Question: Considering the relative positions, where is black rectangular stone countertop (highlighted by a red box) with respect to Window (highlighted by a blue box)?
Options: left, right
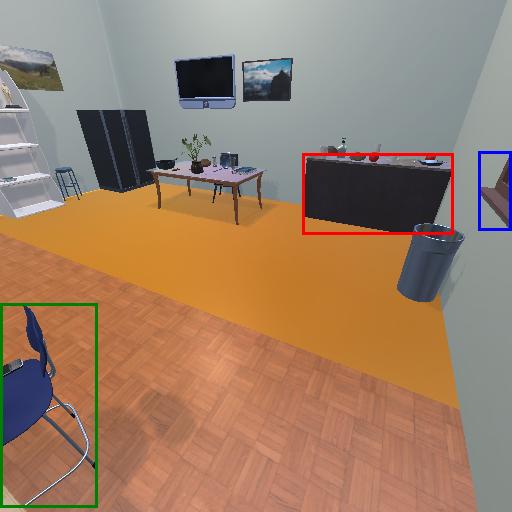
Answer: left